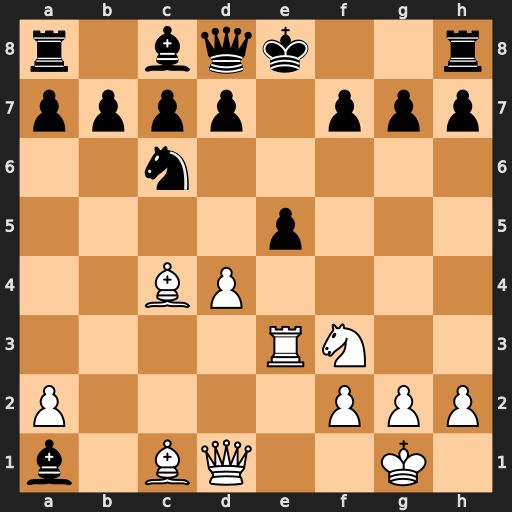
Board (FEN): r1bqk2r/pppp1ppp/2n5/4p3/2BP4/4RN2/P4PPP/b1BQ2K1
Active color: w
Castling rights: kq
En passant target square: -
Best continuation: Nxe5 O-O Nxf7 Qf6 Rf3